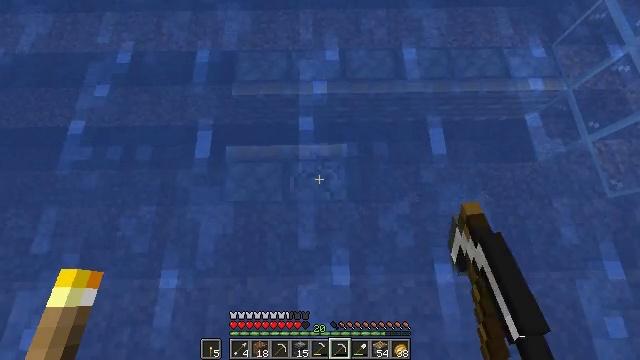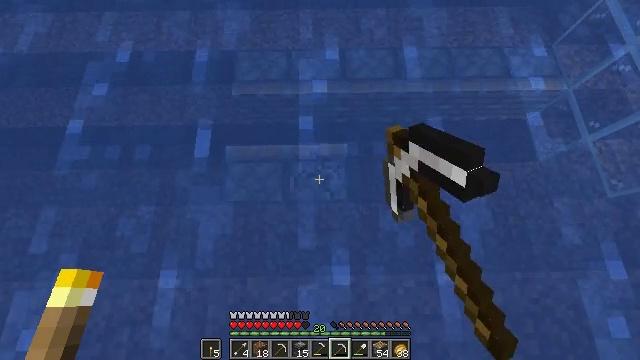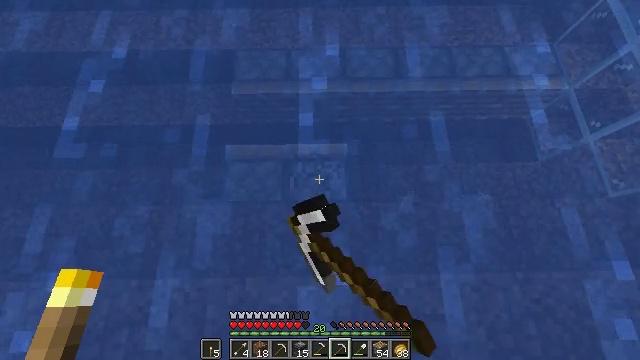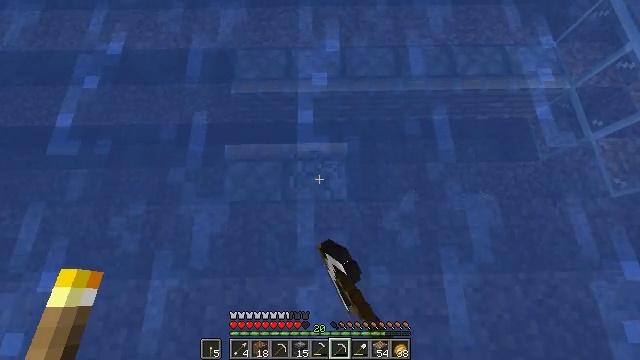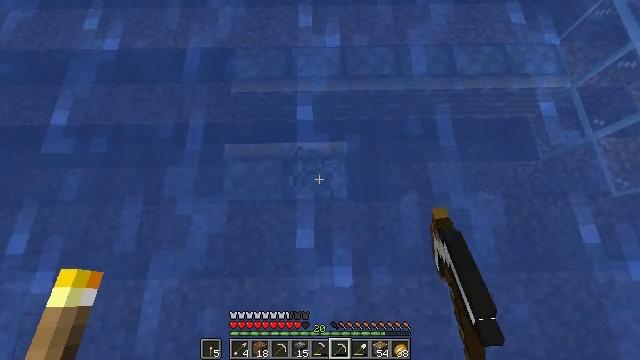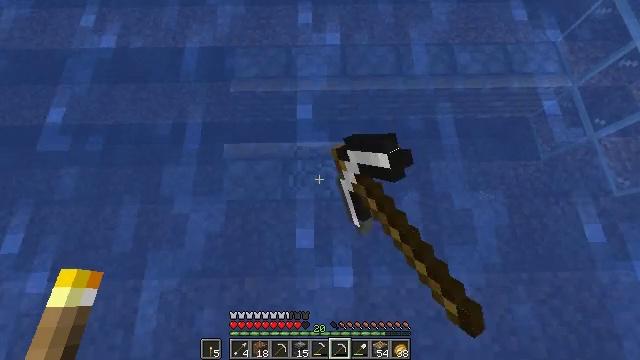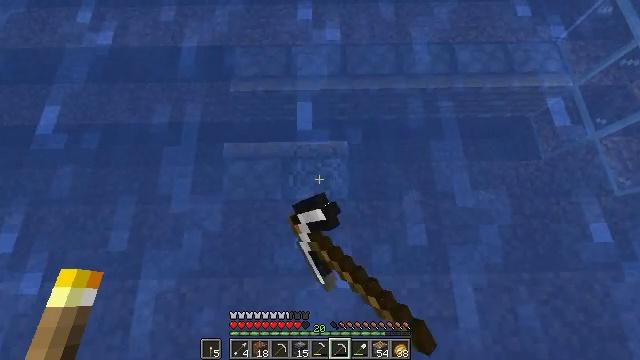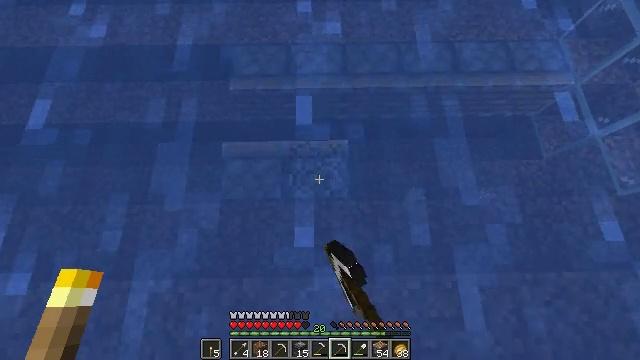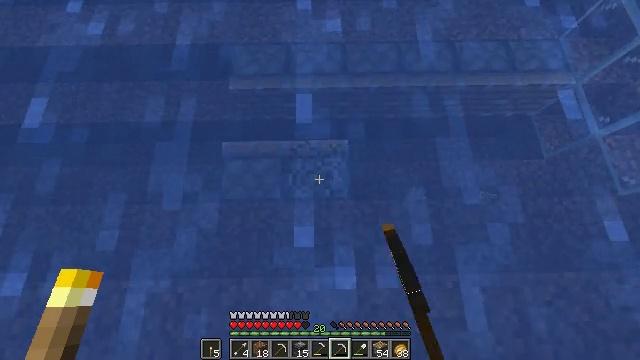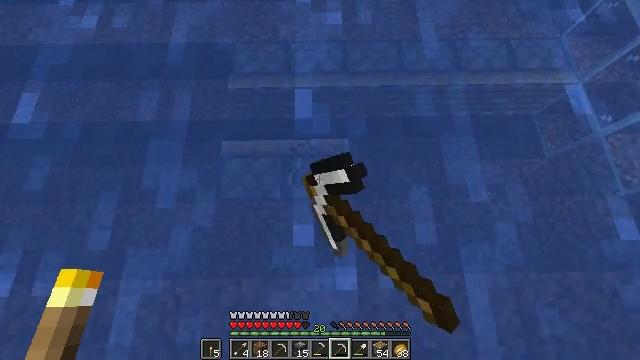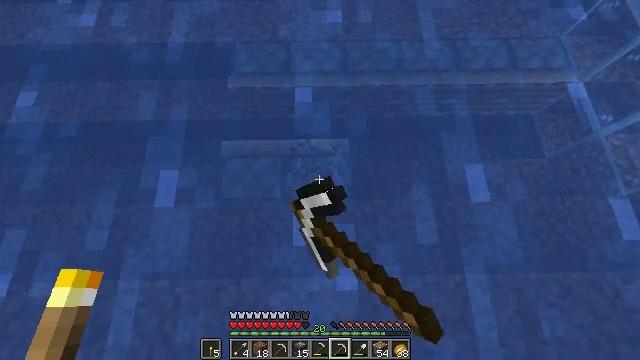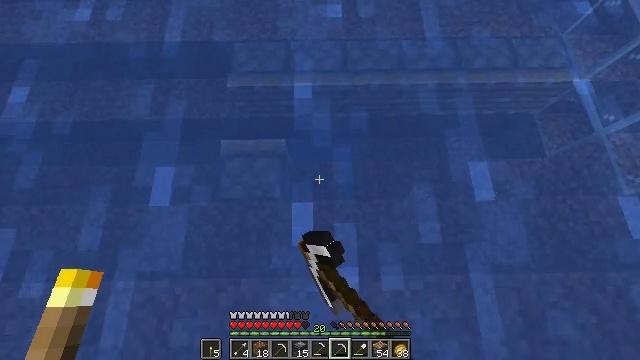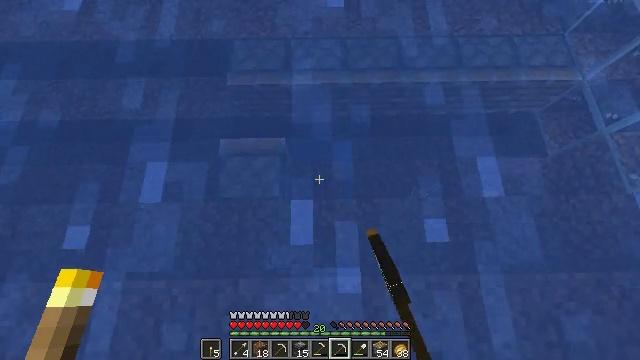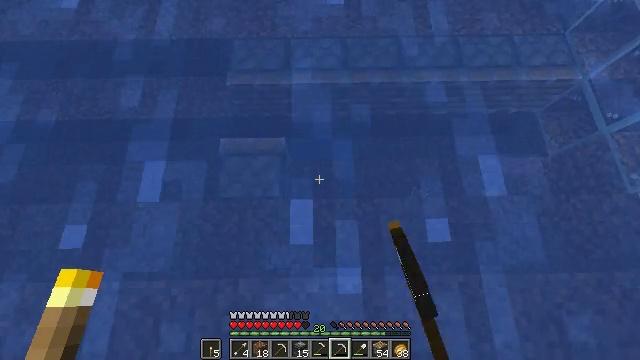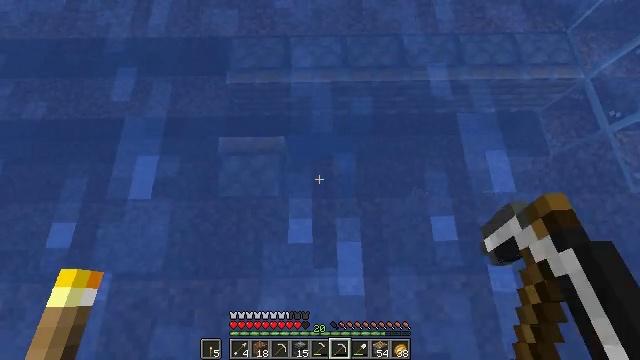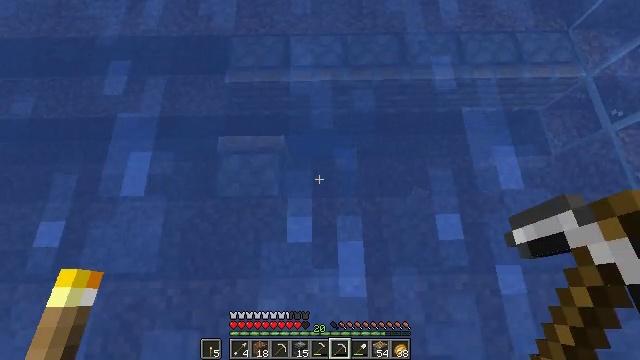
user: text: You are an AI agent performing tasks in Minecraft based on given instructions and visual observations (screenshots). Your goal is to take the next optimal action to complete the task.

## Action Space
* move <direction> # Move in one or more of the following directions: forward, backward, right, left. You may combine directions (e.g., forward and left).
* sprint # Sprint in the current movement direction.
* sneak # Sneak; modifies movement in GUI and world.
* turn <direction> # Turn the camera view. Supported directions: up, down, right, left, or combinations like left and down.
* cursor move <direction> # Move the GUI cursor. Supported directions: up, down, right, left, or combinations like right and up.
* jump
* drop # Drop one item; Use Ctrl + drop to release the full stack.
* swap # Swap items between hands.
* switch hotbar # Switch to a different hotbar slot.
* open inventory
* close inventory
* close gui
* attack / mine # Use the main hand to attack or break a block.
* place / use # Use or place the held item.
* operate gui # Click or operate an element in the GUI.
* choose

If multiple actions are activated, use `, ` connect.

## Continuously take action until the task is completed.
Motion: motion action
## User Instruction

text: Mine the piston from the build.
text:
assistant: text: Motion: attack / mine
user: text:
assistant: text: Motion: attack / mine
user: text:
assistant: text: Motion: attack / mine
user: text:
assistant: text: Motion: attack / mine
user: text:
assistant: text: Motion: attack / mine
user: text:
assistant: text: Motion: attack / mine
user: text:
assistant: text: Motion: attack / mine
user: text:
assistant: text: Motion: attack / mine
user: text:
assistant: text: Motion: attack / mine
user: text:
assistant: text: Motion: attack / mine
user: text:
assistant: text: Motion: attack / mine
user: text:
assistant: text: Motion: attack / mine
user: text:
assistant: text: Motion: attack / mine
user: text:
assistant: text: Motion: attack / mine
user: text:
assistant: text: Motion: attack / mine
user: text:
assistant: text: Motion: attack / mine
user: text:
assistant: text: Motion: move left, attack / mine
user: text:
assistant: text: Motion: move left, jump
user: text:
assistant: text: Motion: move left, jump
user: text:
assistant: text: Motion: move left, jump
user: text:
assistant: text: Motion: move left, jump
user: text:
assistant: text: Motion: move left, jump
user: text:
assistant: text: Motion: move left, jump
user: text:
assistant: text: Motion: move left
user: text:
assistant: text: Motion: move left
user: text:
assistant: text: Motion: attack / mine
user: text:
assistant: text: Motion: attack / mine
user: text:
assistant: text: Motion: attack / mine
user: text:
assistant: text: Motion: attack / mine
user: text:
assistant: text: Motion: attack / mine